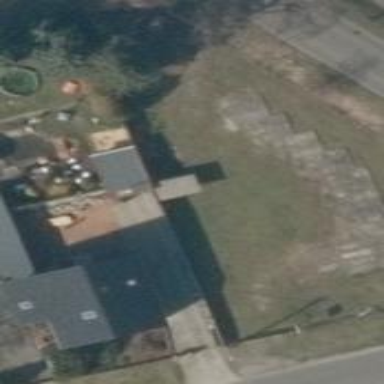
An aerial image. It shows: Simple house.